Question: The effect I'm going for:

I'm using a foreach loop to display the divs in this container element. The quick-and-dirty would be to do index % 4 (or whatever the number-of-divs-per-row is) and style accordingly, but I'm looking for a css-only approach if there is one.
One thing I'm playing with now is applying a white border to the container element that has negative margins, to cover up the borders of the outer divs... what other alternatives are there?
EDIT: I'm trying the "White border around container" method but it's not working because I'm floating the divs left (for responsive-ness) - so as soon as the white border of the container element overlaps the black border of the div, the div gets pushed to the next line.
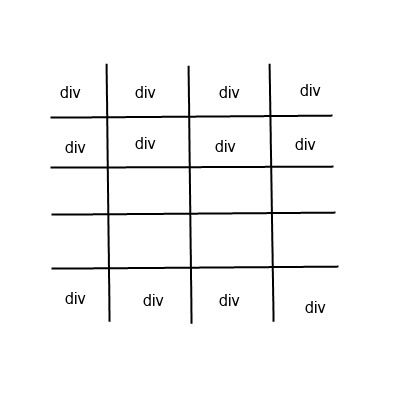
Answer: I've got two answers for you to consider... The first one is pure css like you requested, and the second utilizes a small amount of php along with css. Typically, pure css solutions are desirable, but depending on the situation, the second solution could have some benefits as well.
So, first of all, the css. You were definitely on the right track with the outer border covering the borders of the divs. I adapted your approach a little bit though. Rather than putting that border on the parent element, I created an extra child (a span in this case) and positioned it absolutely within the parent, to span the full width and height. I put the border on this, instead of the parent, and since it is absolutely positioned, it doesn't interfere with the positioning of the other elements.
Also, 'box-sizing: border-box;' could come in handy if you are having troubles with borders breaking the layout. I utilized that in my examples.
Here's the demonstration for that approach:
<URL>
---
As for the second solution, I used some more advanced selectors to override certain borders on certain boxes. That way, they aren't just hidden.. they're actually not there. For that reason, I would prefer to use this solution over the first, but that's just my opinion.
First, i put a border right and border bottom on all of the divs. This will be correct for all of the divs except for the last of each row, and all of the ones in the bottom row.
To select the last div in each row to cancel out it's right side border, I can do something like this:
'''
.container div:nth-child(Xn) {
border-right: none;
}
'''
Where the 'X' would be replaced with the number of divs in each row. If I do this with embedded styles, I can use php to dynamically put that number there.
To select and deactivate the bottom borders for the last row, I can do something like this:
'''
.container div:nth-child(X) ~ div {
border-bottom: none;
}
'''
Again, the 'X' would be placed in with php, and would be equal to the number of divs in each row, multiplied by the number of rows, minus one. So basically, select all of the divs that come after the last div in the second last row.
Here's the fiddle to demonstrate, minus the php aspect of it (I've manually entered the numbers into the css)
<URL>
Whether you decide to stick with the css only approach, or try adding in a little php, I hope this helps you. Best of luck!
as an afterthought, there is a third solution that I should probably add in. If you are able to add in row elements wrapping around the divs, you can utilize ':first-child' and ':last-child' to disable your borders.
It's fairly self-explanatory I think, so just take a look at the code:
<URL>